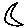
Label: moon